Question: I want to create a chart showing "userlogins" of an application each day in the month. Further I want to show them in my charts depending on their usergroup (paid or free user).
I get all those userlogins from my database. Unforunately there are days where no one (could) logged in and then there are no logins for a whole day (also possible that only free users couldn't login). This would cause a resultset of my SQL query with a missing date, which would lead to problems with my Chart.
Instead of:
'''
2015-06-11: 50
2015-06-12: 0
2015-06-13: 108
'''
I would get:
'''
2015-06-11: 50
2015-06-13: 108
'''
My data.php which does the SQL queries:
'''
$sql = "SELECT count(distinct(member_id)) as logins, DATE(date_seen) FROM botuser_statistics WHERE subscriber=0 GROUP BY DATE(date_seen)";
$rows = $db->query($sql);
$logins = array();
$logins["type"]["dates"] = array();
$logins["type"]["logins"] = array();
foreach($rows as $row){
$logins["free"]["dates"][] = $row['DATE(date_seen)'];
$logins["free"]["logins"][] = $row['logins'];
}
$sql = "SELECT count(distinct(member_id)) as logins, DATE(date_seen) FROM botuser_statistics WHERE subscriber=1 GROUP BY DATE(date_seen)";
$rows = $db->query($sql);
foreach($rows as $row){
$logins["paid"]["dates"][] = $row['DATE(date_seen)'];
$logins["paid"]["logins"][] = $row['logins'];
}
echo json_encode($logins);
'''
This is my JavaScript drawing the chart:
'''
jQuery.getJSON("data.php", function (result) {
datesfree = result["free"]["dates"];
loginsfree = result["free"]["logins"];
loginspaid = result["paid"]["logins"];
// Get context with jQuery - using jQuery's .get() method.
var ctx = $("#userlogins").get(0).getContext("2d");
var data = {
labels: datesfree,
datasets: [
{
label: "Free Users",
fillColor: "rgba(220,220,220,0.2)",
strokeColor: "rgba(220,220,220,1)",
pointColor: "rgba(220,220,220,1)",
pointStrokeColor: "#fff",
pointHighlightFill: "#fff",
pointHighlightStroke: "rgba(220,220,220,1)",
data: loginsfree
},
{
label: "Paid Users",
fillColor: "rgba(151,187,205,0.2)",
strokeColor: "rgba(151,187,205,1)",
pointColor: "rgba(151,187,205,1)",
pointStrokeColor: "#fff",
pointHighlightFill: "#fff",
pointHighlightStroke: "rgba(151,187,205,1)",
data: loginspaid
}
]
};
});
'''
This is how my chart looks like:
Notice the blue point (paid users), on 12th of June - It should be zero on the 12th of June and it should be 20 on the 13th of June but it isn't, because the SQL query hasn't even returned that date. How should I solve this?
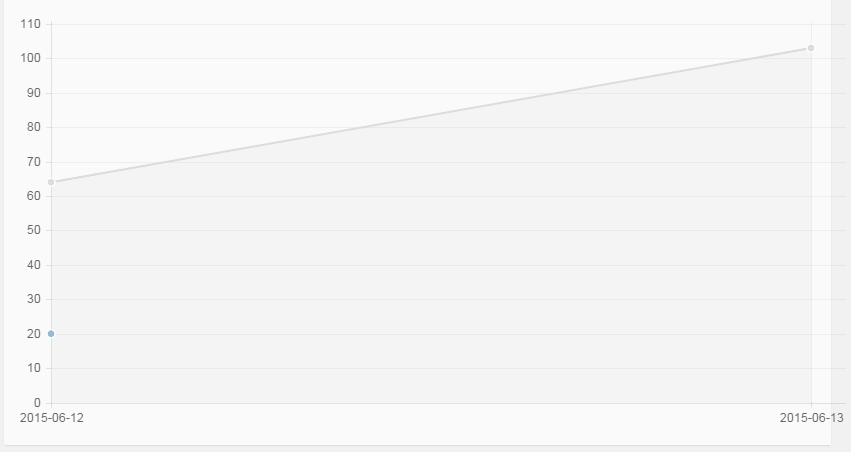
Answer: You need to have a lookup for the list of dates, like a table or something which has all the dates that you want to plot. And then, join that column to get count of logins for each date (use IFNULL(login_count,0) to consider zero for the dates that are missing). This way you will have the recordset along with dates for which the count is zero.
table_date_lookup (this table will have the lookup of dates)
join
table_botuser_statistics
Edit - 1 :-
Create a temporary table (or view) with the dates listed.
Table name - tbl_dates
~~~~~~~~~
dates
~~~~~~~~~
2015-05-13
2015-05-14
2015-05-15
~~~~~~~~~
And then use a query like the below one -
SELECT A.dates , IFNULL(B.logins,0) FROM tbl_dates AS A
LEFT JOIN
(SELECT count(distinct(member_id)) as logins, DATE(date_seen) FROM botuser_statistics WHERE subscriber=0 GROUP BY DATE(date_seen)) AS B
ON A.dates = B.date_seen